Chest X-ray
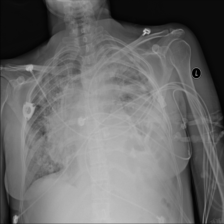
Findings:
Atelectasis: negative
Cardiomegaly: negative
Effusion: negative
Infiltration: negative
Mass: negative
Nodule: negative
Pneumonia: negative
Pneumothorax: negative
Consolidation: negative
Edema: negative
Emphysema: negative
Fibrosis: negative
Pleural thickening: negative
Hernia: negative